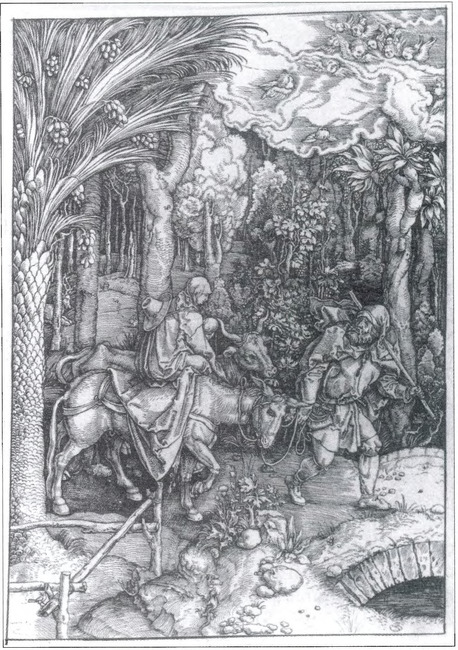
Title: The flight into Egypt
Artist: Anton Möller
Earliest date: 1581
Latest date: 1583
Genre: drawing
Iconography: cattle
Keywords: New Testament and Apocrypha, in a landscape, palm tree, donkey, ox, Christ Child, Mary, bridge